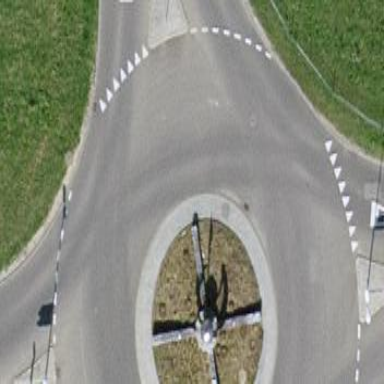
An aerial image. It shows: Tertiary road made of asphalt leading to roundabout junction.